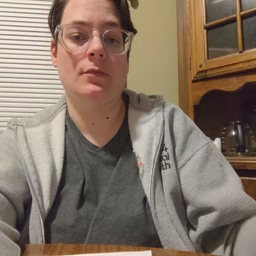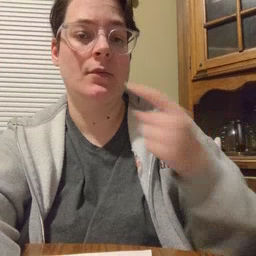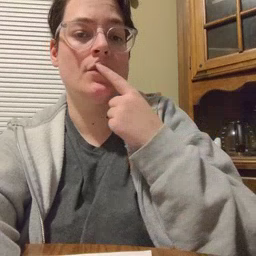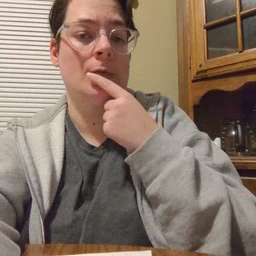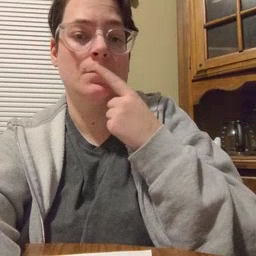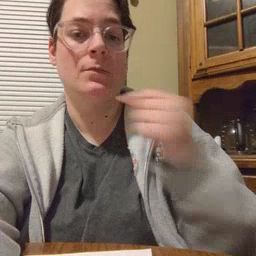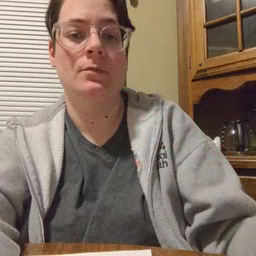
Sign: lips